Interaction volume radius: 10 \u00c5
Interaction volume height: 15 \u00c5
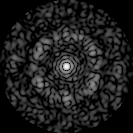
Disorder parameter: 0.8122